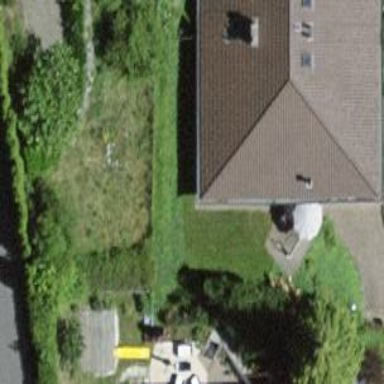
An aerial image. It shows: Simple house.